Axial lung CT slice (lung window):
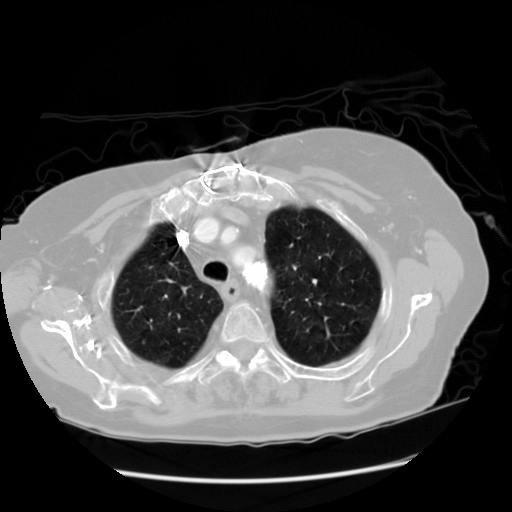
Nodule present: no